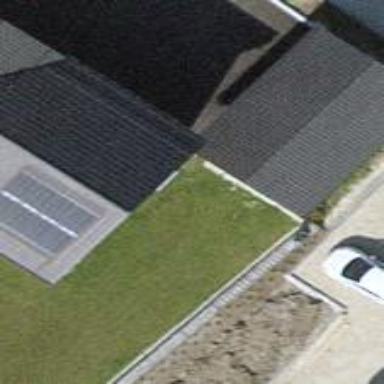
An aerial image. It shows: Collection of garages.